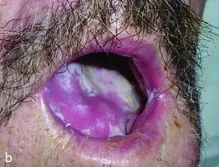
A, b, c: Clinical appearance and dental CT of the patient.
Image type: pathology (h&e)